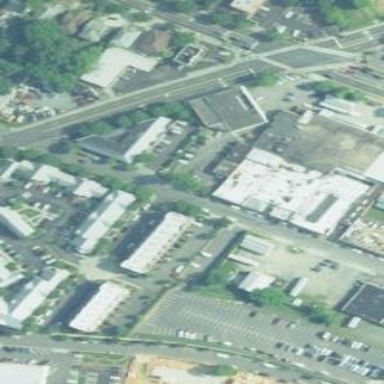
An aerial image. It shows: Commercial building.